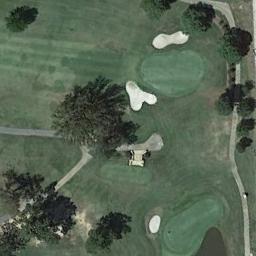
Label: golf_course